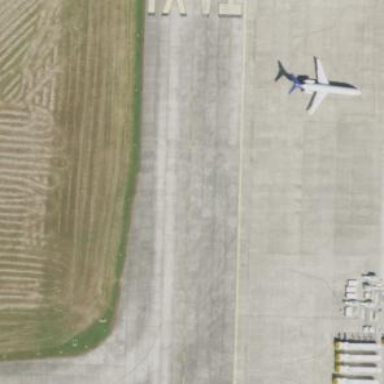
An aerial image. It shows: Apron at the airport.